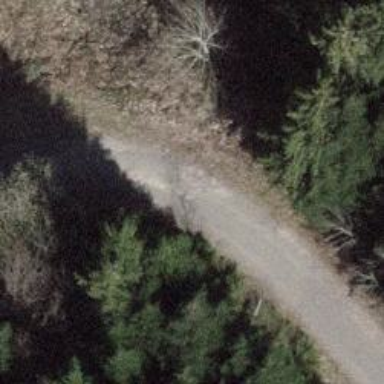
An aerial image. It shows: Gravel track with grade 2 tracktype.